【题型】填空题　【知识点】解析几何　【难度】medium
已知 \(F\) 为抛物线 \(C:y^2=2x\) 的焦点，过 \(F\) 作两条互相垂直的直线 \(l_1,l_2\)，直线 \(l_1\) 与 \(C\) 交于 \(A,B\) 两点，直线 \(l_2\) 与 \(C\) 交于 \(D,E\) 两点，则 \(|AB|+|DE|\) 的最小值为\(\underline{\quad}\).
【解答】
\noindent \textbf{【答案】} \(8\)

\noindent \textbf{【分析】} 先设直线联立方程得出韦达定理，应用弦长公式得出\(|AB|\)，再结合垂直斜率关系得出\(|DE|\)，最后应用基本不等式得出弦长和的最小值即可.

\noindent \textbf{【解析】} 由题意知，直线 \(l_1,l_2\) 的斜率都存在且不为 \(0\)，\(F\left(\dfrac{1}{2},0\right)\).

\noindent 设 \(l_1:x=ty+\dfrac{1}{2}\)，
则直线 \(l_1\) 的斜率为 \(\dfrac{1}{t}\)，联立方程得
\(
\begin{cases}
y^2=2x, \\
x=ty+\dfrac{1}{2},
\end{cases}
\)
消去 \(x\) 得 \(y^2-2ty-1=0\)，设 \(A(x_1,y_1),B(x_2,y_2)\)，
则 \(y_1+y_2=2t,y_1y_2=-1\).

\noindent 所以
\(
\begin{aligned}
|AB|&=\sqrt{t^2+1}|y_1-y_2| \\
&=\sqrt{t^2+1}\cdot\sqrt{(y_1+y_2)^2-4y_1y_2} \\
&=\sqrt{t^2+1}\sqrt{4t^2+4}=2t^2+2,
\end{aligned}
\)

\noindent 同理，用 \(-\dfrac{1}{t}\) 替换 \(t\) 可得 \(|DE|=\dfrac{2}{t^2}+2\)，
所以
\(
|AB|+|DE|=2\left(t^2+\dfrac{1}{t^2}\right)+4\geq 2\times 2\sqrt{t^2\times\dfrac{1}{t^2}}+4=8,
\)
当且仅当 \(t^2=\dfrac{1}{t^2}\)，即 \(t=\pm1\) 时等号成立，故 \(|AB|+|DE|\) 的最小值为 \(8\).

\noindent 故答案为：\(8\).
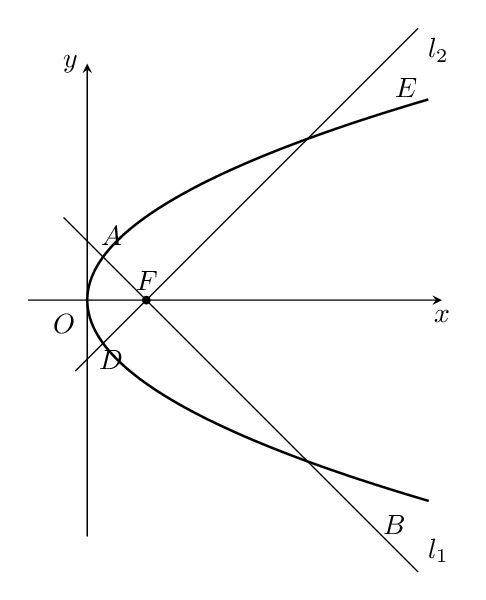